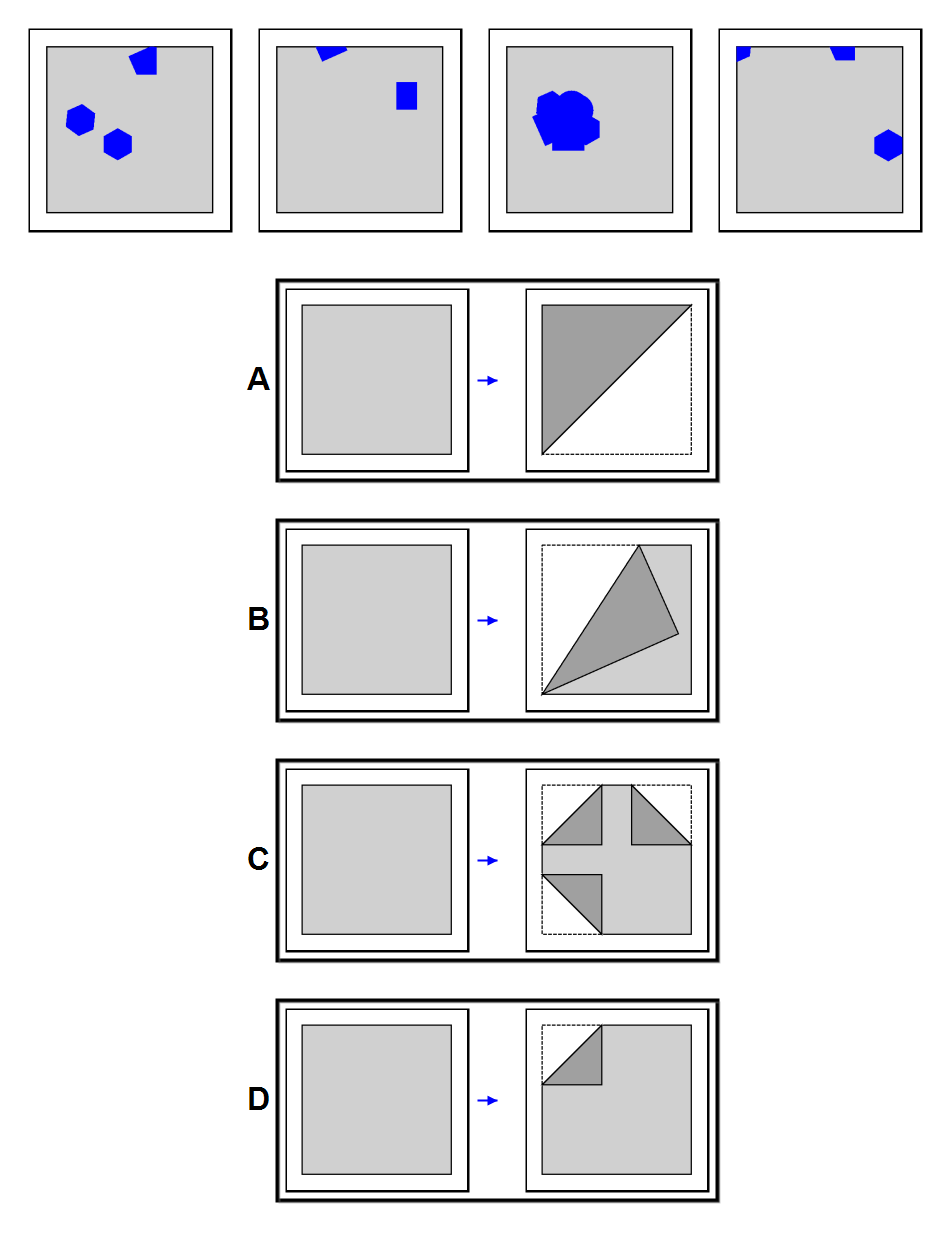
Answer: B